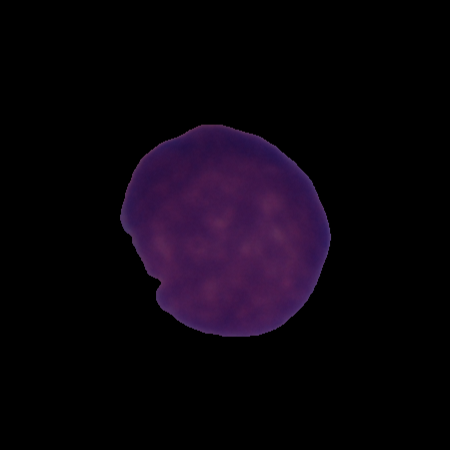
Label: cancer